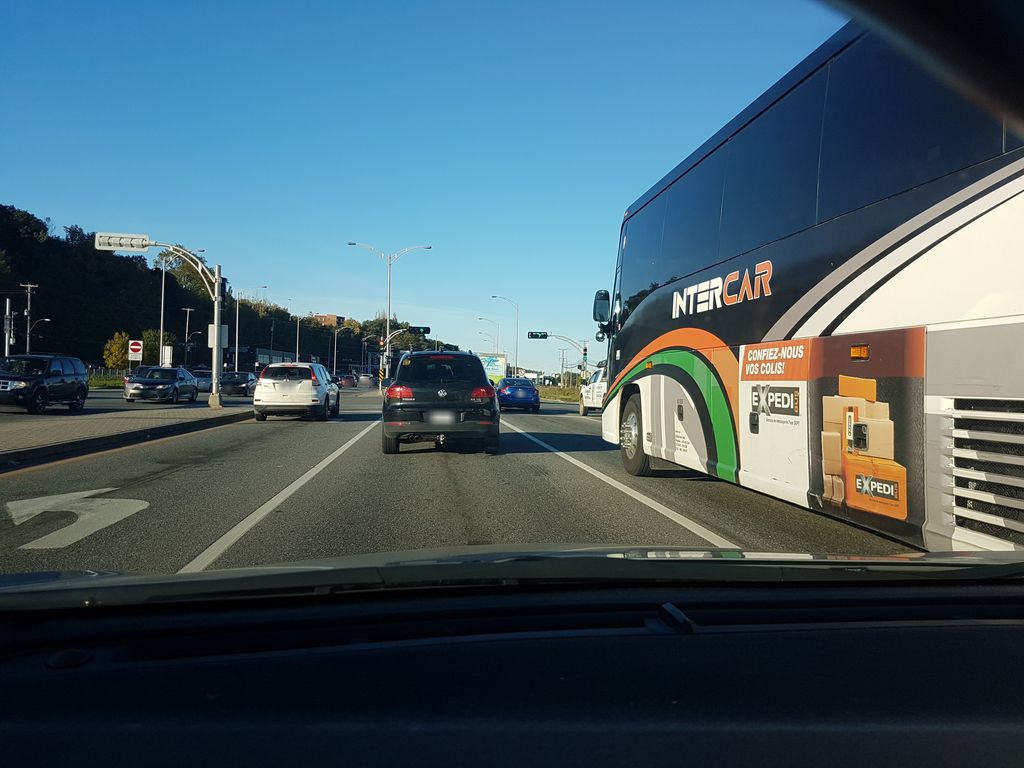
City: quebec_city